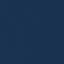
Land use / land cover: SeaLake